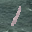
Label: 1